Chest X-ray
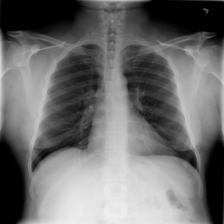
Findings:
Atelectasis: negative
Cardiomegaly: negative
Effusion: negative
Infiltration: negative
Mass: negative
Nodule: negative
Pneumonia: negative
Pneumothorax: negative
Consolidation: negative
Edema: negative
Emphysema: negative
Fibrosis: negative
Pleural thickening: negative
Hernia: negative